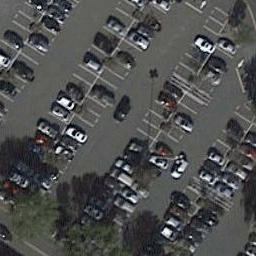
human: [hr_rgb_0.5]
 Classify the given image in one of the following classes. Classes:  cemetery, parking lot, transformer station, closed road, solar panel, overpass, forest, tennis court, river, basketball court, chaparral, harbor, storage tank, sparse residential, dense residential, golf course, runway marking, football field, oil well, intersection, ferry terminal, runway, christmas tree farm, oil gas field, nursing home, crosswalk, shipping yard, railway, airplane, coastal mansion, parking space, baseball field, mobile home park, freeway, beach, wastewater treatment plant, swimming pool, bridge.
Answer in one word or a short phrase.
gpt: parking lot